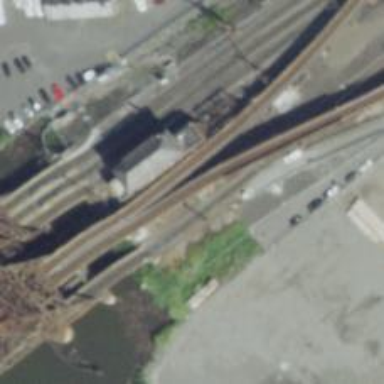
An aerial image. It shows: Viaduct bridge with electrified railway tracks.